Aerial crown-view tile of a tropical tree (Barro Colorado Island, Panama), acquired 20240813:
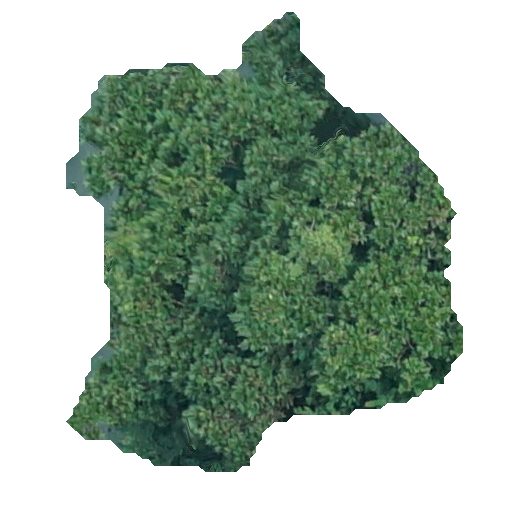
Species: Anacardium excelsum
GBIF accepted scientific name: Anacardium excelsum
Crown area: 186.989 m²